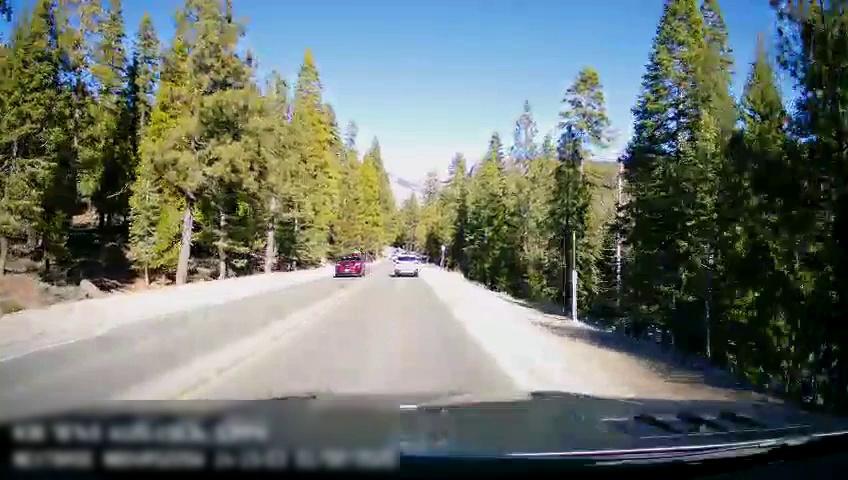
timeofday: Day
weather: Sunny
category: Drivable Space
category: Vehicles | Car
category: Vehicles | SUV
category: Lanes | Opposite Lane
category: Lanes | Current Lane